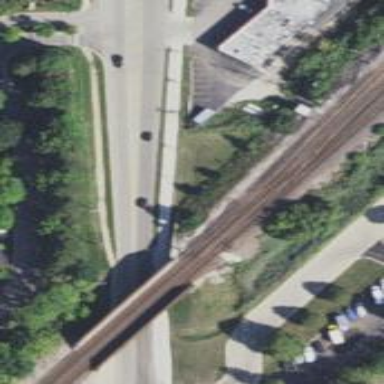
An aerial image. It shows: Railway track.